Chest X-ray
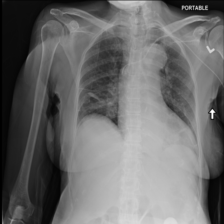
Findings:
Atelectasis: negative
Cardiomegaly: negative
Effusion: negative
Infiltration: negative
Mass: negative
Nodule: negative
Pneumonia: negative
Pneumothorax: negative
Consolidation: negative
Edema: negative
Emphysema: negative
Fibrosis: negative
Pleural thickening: negative
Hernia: negative